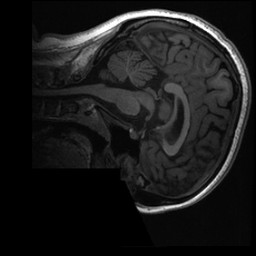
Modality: T1w
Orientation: sagittal
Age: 19
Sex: female